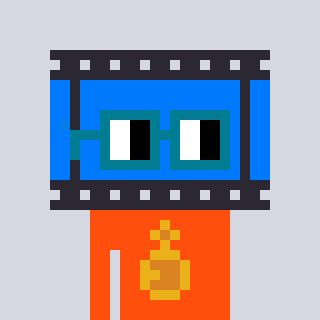
a pixel art character with square dark green glasses, a film strip-shaped head and a orange-colored body on a cool background